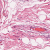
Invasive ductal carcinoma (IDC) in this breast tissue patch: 0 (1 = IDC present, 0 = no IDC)